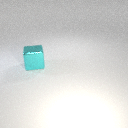
large cyan metal cube